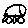
Label: car